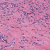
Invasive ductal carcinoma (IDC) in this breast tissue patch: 1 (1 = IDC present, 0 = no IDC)